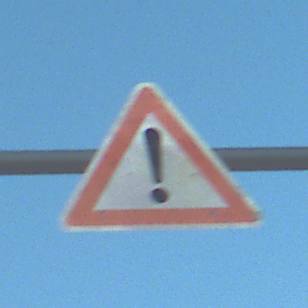
Verkehrszeichen: Gefahrenstelle
Umgebung: Outdoor, Nature
Tageszeit: SunriseSunset
Wetter: Clear
Licht: Natural
Jahreszeit: NotSpecified
Kontrast: HighContrast